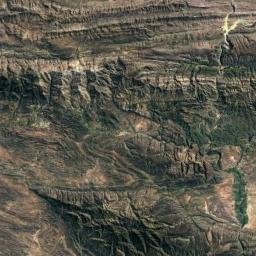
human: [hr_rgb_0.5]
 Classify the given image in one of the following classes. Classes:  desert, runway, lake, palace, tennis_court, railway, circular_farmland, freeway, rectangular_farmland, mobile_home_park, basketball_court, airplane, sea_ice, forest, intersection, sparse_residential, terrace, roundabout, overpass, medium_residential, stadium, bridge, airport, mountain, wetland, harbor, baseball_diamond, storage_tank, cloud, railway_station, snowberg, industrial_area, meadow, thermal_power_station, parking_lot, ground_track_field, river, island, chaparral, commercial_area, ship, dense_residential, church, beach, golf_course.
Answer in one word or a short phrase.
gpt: mountain